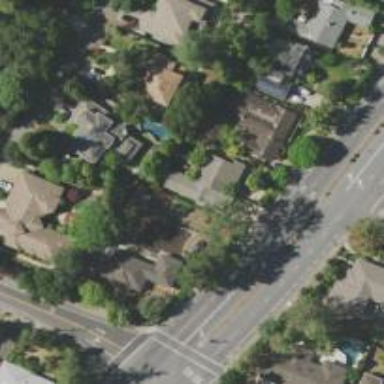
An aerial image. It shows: Secondary road with separate sidewalks.